Aerial crown-view tile of a tropical tree (Barro Colorado Island, Panama), acquired 20250414:
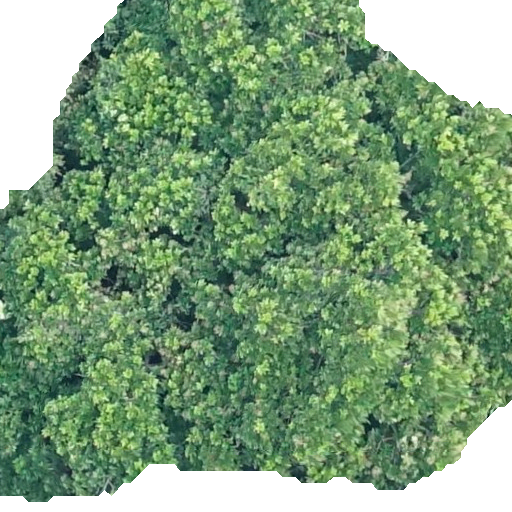
Species: Anacardium excelsum
GBIF accepted scientific name: Anacardium excelsum
Crown area: 406.264 m²